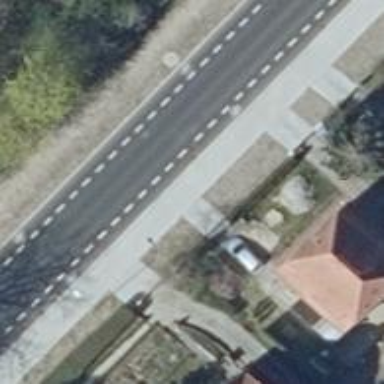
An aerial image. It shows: Advisory cycle lane on primary highway with asphalt surface.